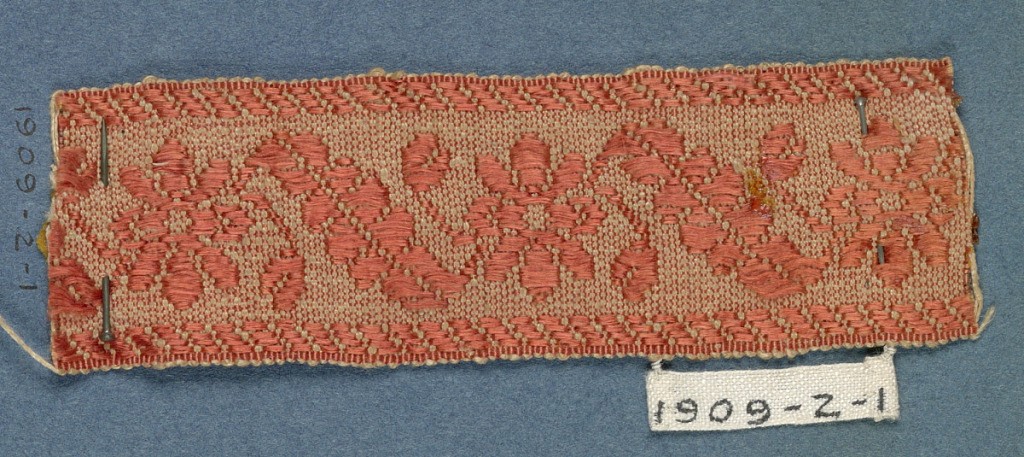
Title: Trimming
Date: ca. 1830
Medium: silk
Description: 1909-2-1/232: Light red hardcover sample book with blue pages ha...;     1909-2-1: Dark orange trimming fragment in a design of open ...